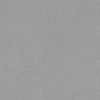
Label: dusty